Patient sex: M
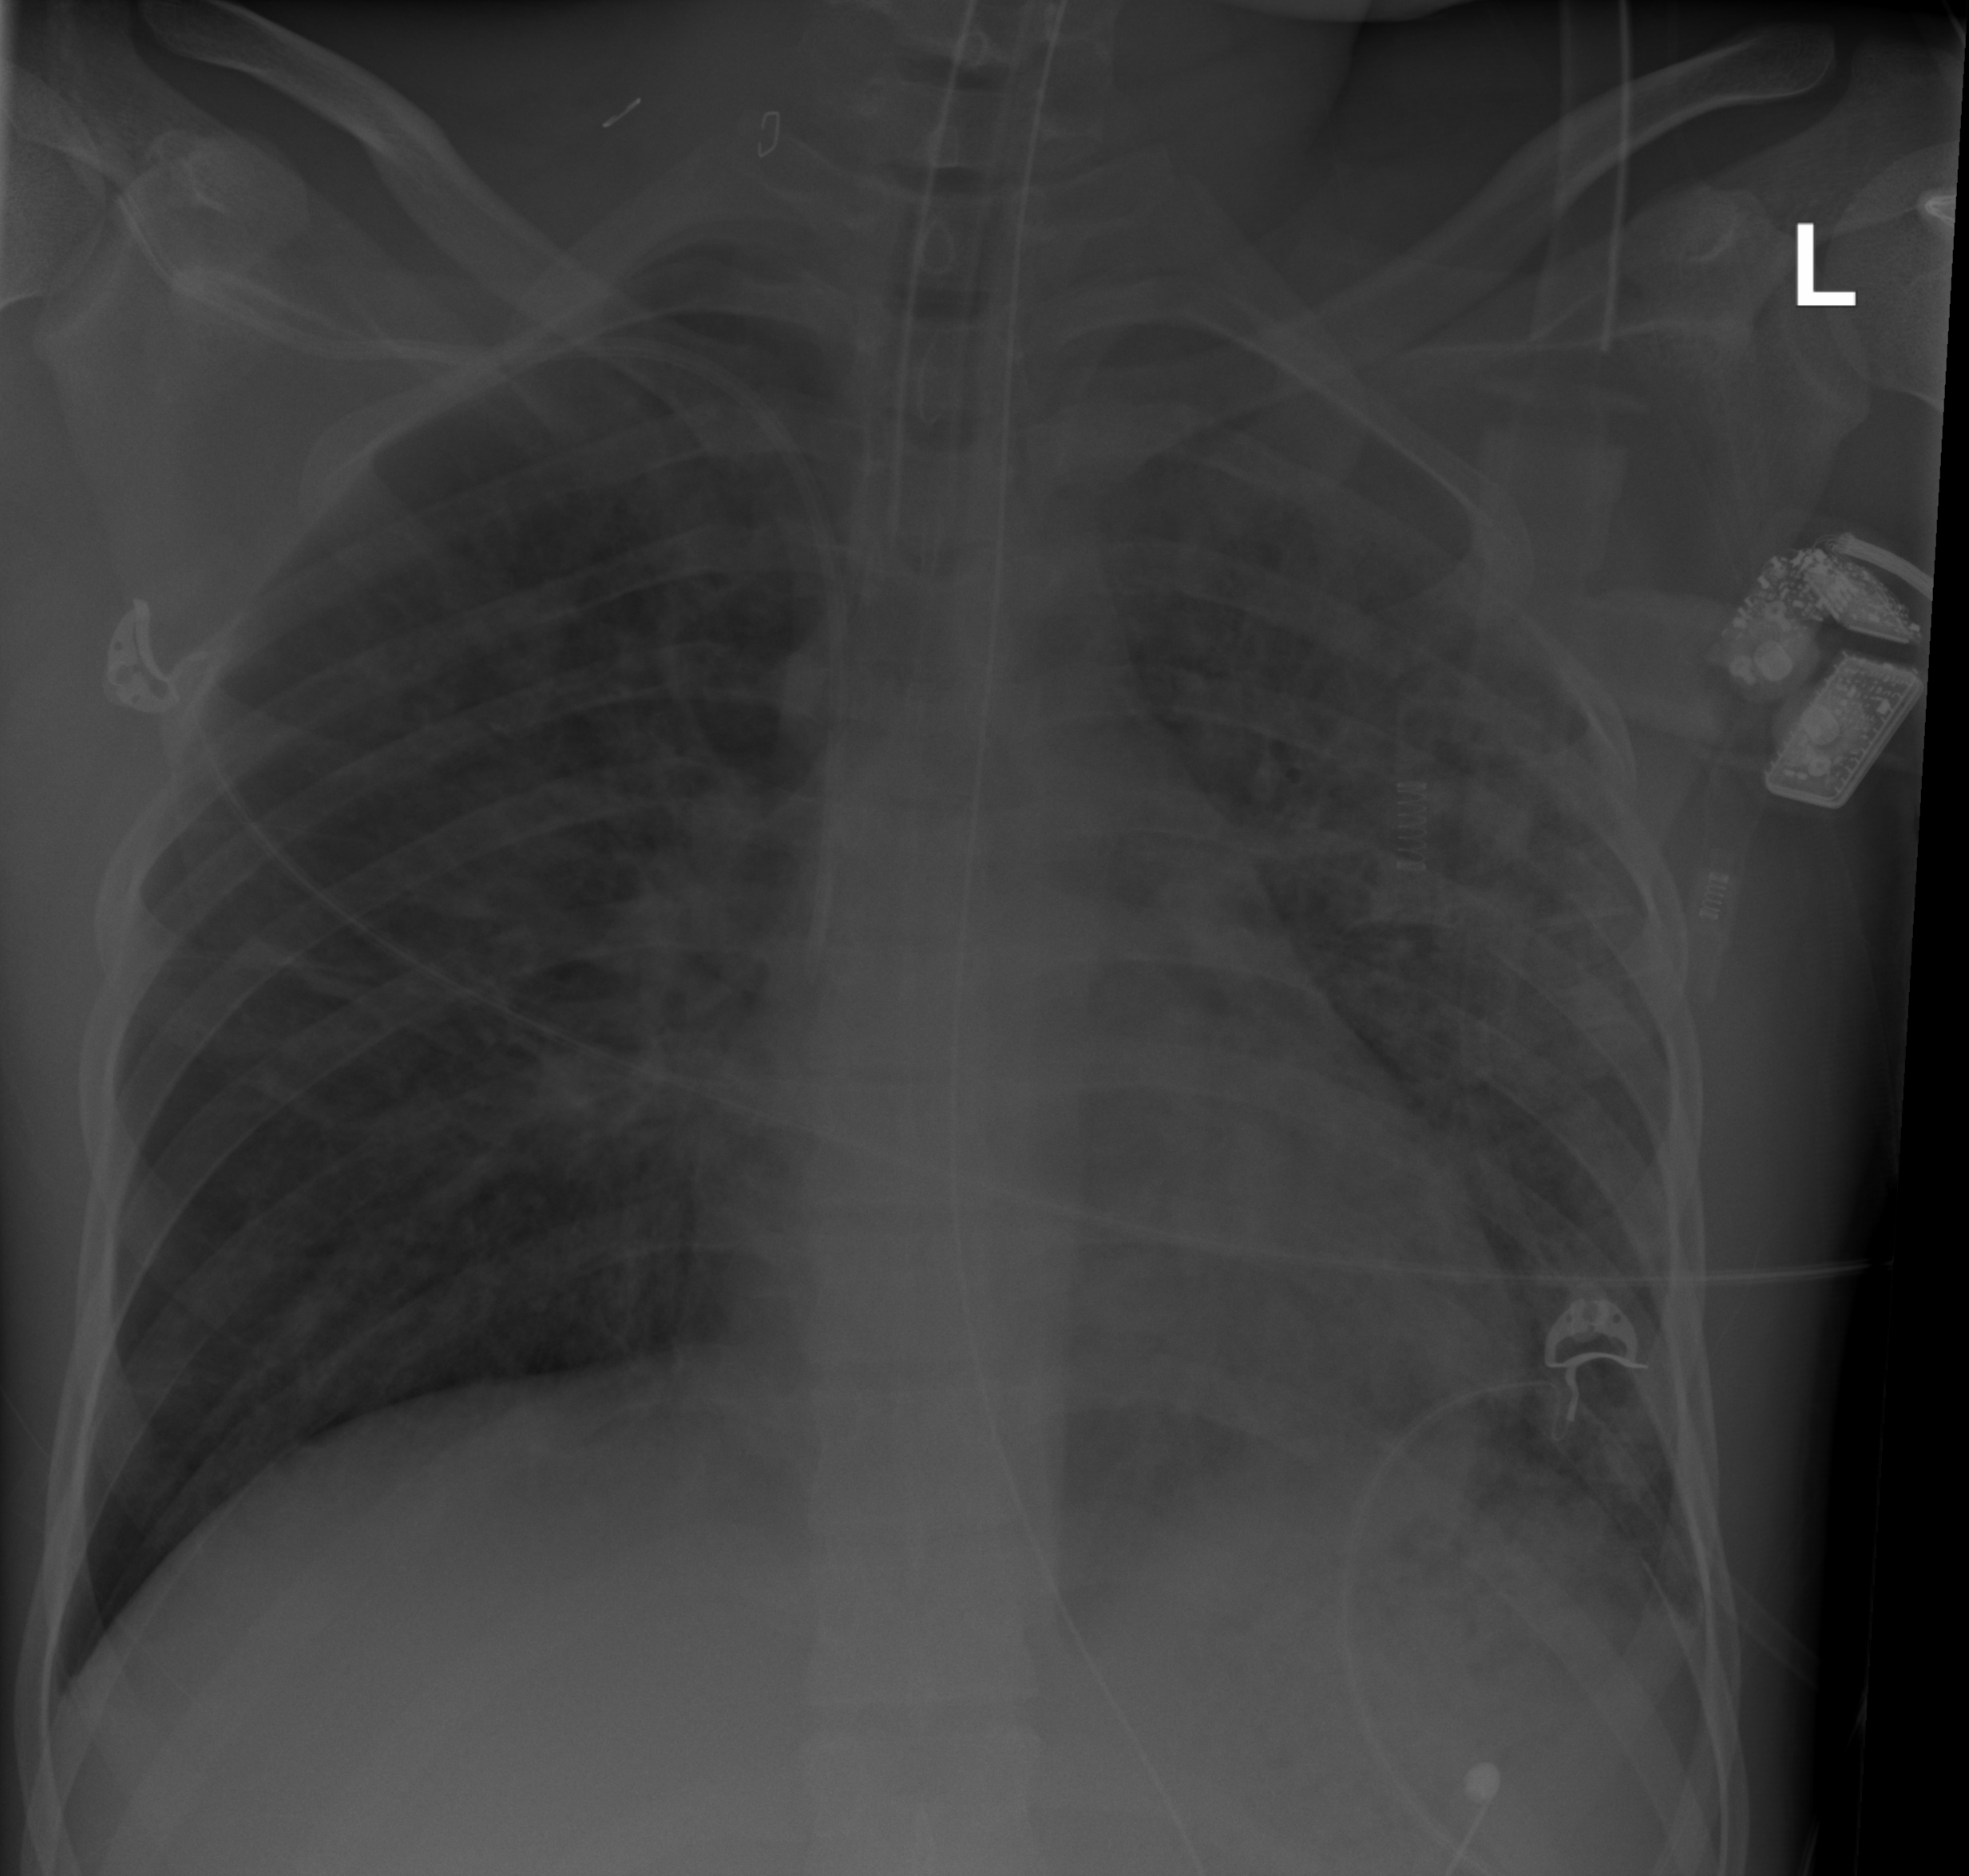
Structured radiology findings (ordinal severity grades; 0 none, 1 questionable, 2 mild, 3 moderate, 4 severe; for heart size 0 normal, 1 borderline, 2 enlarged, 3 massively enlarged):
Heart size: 0
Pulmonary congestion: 0
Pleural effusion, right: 0
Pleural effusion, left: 2
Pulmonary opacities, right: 2
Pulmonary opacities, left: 3
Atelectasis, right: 2
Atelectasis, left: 3